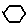
Label: hexagon